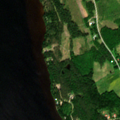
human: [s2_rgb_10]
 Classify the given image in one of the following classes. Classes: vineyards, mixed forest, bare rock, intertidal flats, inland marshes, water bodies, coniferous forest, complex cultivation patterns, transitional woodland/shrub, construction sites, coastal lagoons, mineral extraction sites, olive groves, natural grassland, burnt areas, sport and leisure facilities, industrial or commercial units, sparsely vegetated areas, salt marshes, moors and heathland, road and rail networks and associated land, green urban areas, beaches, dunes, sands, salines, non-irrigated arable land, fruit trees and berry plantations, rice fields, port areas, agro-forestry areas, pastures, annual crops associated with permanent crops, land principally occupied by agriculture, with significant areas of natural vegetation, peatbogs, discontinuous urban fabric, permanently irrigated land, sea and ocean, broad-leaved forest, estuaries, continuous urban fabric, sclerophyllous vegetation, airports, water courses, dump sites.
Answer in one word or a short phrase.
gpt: coniferous forest, mixed forest, transitional woodland/shrub, water bodies